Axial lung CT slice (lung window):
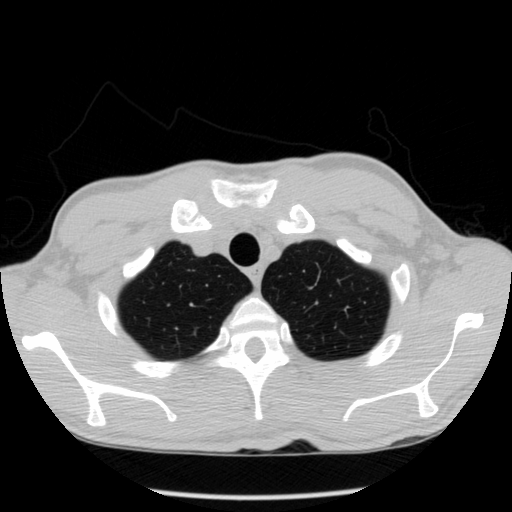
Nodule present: no